Question: I'm trying to generate a KML file using XSLT, which would show all the bus routes from a city. Everything seems to work fine, except I don't see the routes lines, but when I click on a bus number, it'll show me the label associated to it. I am not sure why it does that. Here is a part of my generated file:
'''
<?xml version="1.0" encoding="utf-8"?><kml xmlns:gx="http://www.google.com/kml/ext/2.2" xmlns="http://www.opengis.net/kml/2.2">
<Style id="couleur-metrobus">
<LineStyle>
<color>8DC740</color>
<width>2</width>
<gx:physicalWidth>2</gx:physicalWidth>
</LineStyle>
<LabelStyle>
<color>000000</color>
</LabelStyle>
</Style>
<Placemark>
<name>800</name>
<description>metrobus</description>
<styleUrl>#couleur-metrobus</styleUrl>
<LineString>
<tessellate>1</tessellate>
<coordinates>-71.33077615,46.75183033,0.<PHONE>.33102882,46.75166296,0.<PHONE>.33121051,46.75156178,0.<PHONE>.<PHONE>,46.75150417,0.<PHONE>.33150566,46.75143369,0.<PHONE>.33162664,46.75138512,0.<PHONE>.33176994,46.<PHONE>,0.<PHONE>.33188982,46.75130584,0.<PHONE>.33200995,46.75128698,0.<PHONE>.33216289,46.75127417,0.<PHONE>.33234357,46.75127735,0.<PHONE>.33252189,46.75129765,0.<PHONE>.33265202,46.75133359,0.<PHONE>.33281652,46.75139087,0.<PHONE>.33296673,46.75145545,0.<PHONE>.33316196,46.75155389,0.<PHONE>.33335097,46.75167306,0.<PHONE>.33351895,46.<PHONE>,0.<PHONE>.33367549,46.<PHONE>,0.<PHONE>.33384179,46.75209592,0.<PHONE>.33394076,46.75223285,0.<PHONE>.33398829,46.75234406,0.<PHONE>.33401072,46.75244016,0.<PHONE>.33401992,46.75252736,0.<PHONE>.33400714,46.75263271,0.<PHONE>.<PHONE>,46.75275987,0.<PHONE>.33390861,46.75286374,0.<PHONE>.33378242,46.75299871,0.<PHONE>.33361323,46.75314658,0.<PHONE>.33309968,46.75354257,0.<PHONE>.33264796,46.75387423,0.<PHONE>.33244147,46.75398009,0.<PHONE>.33229916,46.75408908,0.<PHONE>.33212106,46.75425412,0.<PHONE>.33207973,46.<PHONE>,0.<PHONE>.33197066,46.75443244,0.<PHONE>.33192328,46.75450116,0.<PHONE>.33184251,46.<PHONE>,0.<PHONE>.33175218,46.75469583,0.<PHONE>.33166794,46.75475042,0.<PHONE>.33156263,46.75479707,0.<PHONE>.33140481,46.<PHONE>,0.<PHONE>.33128603,46.75485575,0.<PHONE>.33106492,46.75486276,0.<PHONE>.<PHONE>,46.75482867,0.<PHONE>.33053806,46.<PHONE>,0.<PHONE>.33040976,46.75481983,0.<PHONE>.33032473,46.75482315,0.<PHONE>.33023448,46.<PHONE>,0.<PHONE>.33018218,46.75483138,0.<PHONE>.32997312,46.75485629,0.<PHONE>.32973151,46.75489223,0.<PHONE>.32937692,46.75498656,0.<PHONE>.32933523,46.75499946,0.<PHONE>.32909447,46.75509117,0.<PHONE>.32885667,46.75520535,0.<PHONE>.<PHONE>,46.75529481,0.<PHONE>.32852054,46.75539401,0.<PHONE>.32835602,46.75550676,0.<PHONE>.32698996,46.75639739,0.<PHONE>.32684225,46.75649652,0.<PHONE>.32503538,46.75767011,0.<PHONE>.32472323,46.75788828,0.<PHONE>.32428422,46.75820092,0.<PHONE>.32404037,46.75834842,0.<PHONE>.32402352,46.75835934,0.<PHONE>.32402352,46.75835934,0.<PHONE>.32392242,46.75842574,0.<PHONE>.32381992,46.75848586,0.<PHONE>.32360332,46.75861786,0.<PHONE>.32278665,46.75914644,0.<PHONE>.32204263,46.<PHONE>,0.<PHONE>.32204263,46.<PHONE>,0.<PHONE>.32197524,46.75967766,0.<PHONE>.32158225,46.75991889,0.<PHONE>.32094736,46.76035168,0.<PHONE>.32080996,46.76044173,0.<PHONE>.32070103,46.76050999,0.<PHONE>.32059465,46.76057373,0.<PHONE>.32045459,46.<PHONE>,0.<PHONE>.31996329,46.76098129,0.<PHONE>.31886076,46.76165673,0.<PHONE>.31612794,46.<PHONE>,0.<PHONE>.31612794,46.<PHONE>,0.<PHONE>.31594117,46.76346519,0.<PHONE>.31424296,46.76458295,0.<PHONE>.31148316,46.76641624,0.<PHONE>.31139497,46.76647175,0.<PHONE>.31126647,46.76654643,0.<PHONE>.31018973,46.76729717,0.<PHONE>.31018973,46.76729717,0.<PHONE>.31014179,46.76733079,0.<PHONE>.30998733,46.76742095,0.<PHONE>.30986531,46.76749109,0.<PHONE>.30746269,46.76906356,0.<PHONE>.30746269,46.76906356,0.<PHONE>.30743677,46.76908084,0.<PHONE>.30735117,46.76913542,0.<PHONE>.30726558,46.<PHONE>,0.<PHONE>.30685609,46.76947628,0.<PHONE>.30671712,46.76955193,0.<PHONE>.30664055,46.76959745,0.<PHONE>.<PHONE>,46.<PHONE>,0.<PHONE>.30543606,46.77039493,0.<PHONE>.<PHONE>,46.77055699,0.<PHONE>.30503903,46.77063882,0.<PHONE>.30473933,46.77082446,0.<PHONE>.30278253,46.77210581,0.<PHONE>.30241401,46.<PHONE>,0.<PHONE>.30221049,46.77246968,0.<PHONE>.30201226,46.77261231,0.<PHONE>.30119895,46.77313081,0.<PHONE>.30119895,46.77313081,0.<PHONE>.30085002,46.77335366,0.<PHONE>.30075635,46.<PHONE>,0.<PHONE>.30016301,46.77382539,0.<PHONE>.29984045,46.77397338,0.<PHONE>.29969592,46.77402837,0.<PHONE>.29955251,46.77407076,0.<PHONE>.29945452,46.77408584,0.<PHONE>.<PHONE>,46.77408919,0.<PHONE>.29920694,46.77407947,0.<PHONE>.29890738,46.77401139,0.<PHONE>.29845339,46.77386072,0.<PHONE>.29769581,46.<PHONE>,0.<PHONE>.29644126,46.77247219,0.<PHONE>.29620971,46.77230916,0.<PHONE>.29620971,46.77230916,0.<PHONE>.29455184,46.77114125,0.<PHONE>.29408764,46.77082779,0.<PHONE>.29352559,46.77044844,0.<PHONE>.29338397,46.77034507,0.<PHONE>.29326745,46.77025681,0.<PHONE>.29324629,46.77024256,0.<PHONE>.29247386,46.76971352,0.<PHONE>.29247386,46.76971352,0.<PHONE>.29238789,46.76965474,0.<PHONE>.29171808,46.76915737,0.<PHONE>.29147311,46.76897014,0.<PHONE>.29119256,46.76876696,0.<PHONE>.29106823,46.76868145,0.<PHONE>.29080643,46.76850693,0.<PHONE>.29019518,46.76807303,0.<PHONE>.29019518,46.76807303,0.<PHONE>.28994645,46.76789661,0.<PHONE>.28945749,46.76749784,0.<PHONE>.28931601,46.76740256,0.<PHONE>.28888633,46.76711763,0.<PHONE>.28882681,46.76707666,0.<PHONE>.28868132,46.766976,0.<PHONE>.28823423,46.76720219,0.<PHONE>.28666709,46.76801636,0.<PHONE>.28634469,46.76817512,0.<PHONE>.28634469,46.76817512,0.<PHONE>.<PHONE>,46.76825631,0.<PHONE>.286099,46.76829646,0.<PHONE>.<PHONE>,46.76890461,0.<PHONE>.28413286,46.76931935,0.<PHONE>.28385335,46.76945711,0.<PHONE>.<PHONE>,46.76950177,0.<PHONE>.<PHONE>,46.76950177,0.<PHONE>.28364417,46.<PHONE>,0.<PHONE>.28256173,46.77013799,0.<PHONE>.28179088,46.77052471,0.<PHONE>.28136444,46.77073454,0.<PHONE>.28124098,46.77079926,0.<PHONE>.28070832,46.77108808,0.<PHONE>.28058222,46.77115102,0.<PHONE>.28058222,46.77115102,0.<PHONE>.28035213,46.77126684,0.<PHONE>.28026888,46.<PHONE>,0.<PHONE>.28018955,46.77134262,0.<PHONE>.27968255,46.77159618,0.<PHONE>.27904064,46.77193792,0.<PHONE>.27858685,46.77215962,0.<PHONE>.27846341,46.77222524,0.<PHONE>.27720131,46.77287436,0.<PHONE>.27720131,46.77287436,0.<PHONE>.27567793,46.77365839,0.<PHONE>.<PHONE>,46.77378881,0.<PHONE>.27527369,46.77386715,0.<PHONE>.27520352,46.77390451,0.<PHONE>.27012865,46.77651447,0.<PHONE>.27025729,46.77662786,0.<PHONE>.27029771,46.77670765,0.<PHONE>.27032188,46.77674977,0.<PHONE>.27036179,46.77679359,0.<PHONE>.27073037,46.77711138,0.<PHONE>.26999089,46.<PHONE>,0.<PHONE>.26988267,46.77763168,0.<PHONE>.26986036,46.77772,0.<PHONE>.26985695,46.77784867,0.<PHONE>.26987257,46.77793403,0.<PHONE>.26989989,46.77801302,0.<PHONE>.26993201,46.77806138,0.<PHONE>.26998902,46.77811048,0.<PHONE>.27006339,46.77818285,0.<PHONE>.27094353,46.77892543,0.<PHONE>.27102571,46.77899505,0.<PHONE>.27021217,46.77943326,0.<PHONE>.27021217,46.77943326,0.<PHONE>.27001984,46.77953711,0.<PHONE>.<PHONE>,46.77970869,0.<PHONE>.<PHONE>,46.77994119,0.<PHONE>.<PHONE>,46.78151354,0.<PHONE>.26625779,46.78159466,0.<PHONE>.26603528,46.78169601,0.<PHONE>.26597794,46.78171619,0.<PHONE>.<PHONE>,46.78177411,0.<PHONE>.26538854,46.<PHONE>,0.<PHONE>.26524454,46.78180836,0.<PHONE>.26495224,46.78179052,0.<PHONE>.26482675,46.78180755,0.<PHONE>.26467279,46.78184817,0.<PHONE>.26454252,46.78189672,0.<PHONE>.26441042,46.78200196,0.<PHONE>.26434983,46.78225516,0.<PHONE>.26425347,46.78257158,0.<PHONE>.26416414,46.78273771,0.<PHONE>.26405975,46.78285716,0.<PHONE>.26395109,46.78295235,0.<PHONE>.263799,46.78303344,0.<PHONE>.26363135,46.78312542,0.<PHONE>.26342192,46.78322578,0.<PHONE>.26279854,46.78350613,0.<PHONE>.26268532,46.78355726,0.<PHONE>.<PHONE>,46.78361569,0.<PHONE>.<PHONE>,46.78361569,0.<PHONE>.26160269,46.78405478,0.<PHONE>.26105741,46.78439487,0.<PHONE>.26009224,46.78495907,0.<PHONE>.25979229,46.78514279,0.<PHONE>.25864323,46.78585753,0.<PHONE>.25784466,46.78635043,0.<PHONE>.25728612,46.<PHONE>,0.<PHONE>.25660312,46.78710535,0.<PHONE>.25622798,46.78734713,0.<PHONE>.25573313,46.78764548,0.<PHONE>.25570584,46.78766096,0.<PHONE>.25570584,46.78766096,0.<PHONE>.25564866,46.78769282,0.<PHONE>.25345343,46.78909815,0.<PHONE>.25292079,46.78941203,0.<PHONE>.25222166,46.78981067,0.<PHONE>.25147567,46.79023121,0.<PHONE>.25068681,46.79067811,0.<PHONE>.24988749,46.79112777,0.<PHONE>.24910256,46.79157644,0.<PHONE>.24910256,46.79157644,0.<PHONE>.24901939,46.79162377,0.<PHONE>.24824996,46.79205793,0.<PHONE>.24746888,46.79250296,0.<PHONE>.24702579,46.79276225,0.<PHONE>.24638369,46.<PHONE>,0.<PHONE>.24572875,46.79350392,0.<PHONE>.24469824,46.79410259,0.<PHONE>.24398834,46.79448866,0.<PHONE>.24329398,46.79486292,0.<PHONE>.24329398,46.79486292,0.<PHONE>.24309374,46.79497128,0.<PHONE>.24213288,46.79549481,0.<PHONE>.24176098,46.79569514,0.<PHONE>.24148924,46.79584355,0.<PHONE>.24141643,46.<PHONE>,0.<PHONE>.24082999,46.79620138,0.<PHONE>.24006023,46.79662109,0.<PHONE>.23942311,46.79696977,0.<PHONE>.23942311,46.79696977,0.<PHONE>.23931258,46.79702986,0.<PHONE>.23809842,46.79771603,0.<PHONE>.23757842,46.79800907,0.<PHONE>.23709494,46.79829107,0.<PHONE>.23698969,46.79835473,0.<PHONE>.23607061,46.79887614,0.<PHONE>.23526075,46.79933926,0.<PHONE>.23432737,46.79987154,0.<PHONE>.23432737,46.79987154,0.<PHONE>.23418178,46.79995524,0.<PHONE>.23307161,46.80059121,0.<PHONE>.23218894,46.80109796,0.<PHONE>.23132312,46.<PHONE>,0.<PHONE>.23072617,46.80191789,0.<PHONE>.22990732,46.80240082,0.<PHONE>.22990732,46.80240082,0.<PHONE>.22973705,46.80250087,0.<PHONE>.22844223,46.80324772,0.<PHONE>.22833023,46.80329792,0.<PHONE>.22789859,46.80354447,0.<PHONE>.22664944,46.80428111,0.<PHONE>.22639333,46.80442938,0.<PHONE>.22639333,46.80442938,0.<PHONE>.22550149,46.80494603,0.<PHONE>.22325654,46.80617386,0.<PHONE>.<PHONE>,46.80619463,0.<PHONE>.22304861,46.80620306,0.<PHONE>.22209923,46.80673265,0.<PHONE>.22136521,46.80720149,0.<PHONE>.22136521,46.80720149,0.<PHONE>.22126387,46.807266,0.<PHONE>.22046268,46.80771007,0.<PHONE>.219732,46.80803764,0.<PHONE>.21942856,46.<PHONE>,0.<PHONE>.21891767,46.80838282,0.<PHONE>.21847325,46.80856194,0.<PHONE>.<PHONE>,46.80876564,0.<PHONE>.21727182,46.80906248,0.<PHONE>.21727182,46.80906248,0.<PHONE>.21675581,46.80927803,0.<PHONE>.<PHONE>,46.80937944,0.<PHONE>.21508781,46.80997129,0.<PHONE>.21482496,46.81001072,0.<PHONE>.21398562,46.81035152,0.<PHONE>.21374577,46.81044568,0.<PHONE>.21391294,46.81060208,0.<PHONE>.21436618,46.81098789,0.<PHONE>.21513265,46.81167403,0.<PHONE>.21551229,46.81204141,0.<PHONE>.21581876,46.81232558,0.<PHONE>.21581876,46.81232558,0.<PHONE>.21592091,46.<PHONE>,0.<PHONE>.21631128,46.81280561,0.<PHONE>.21666422,46.81313536,0.<PHONE>.21675924,46.81308709,0.<PHONE>.<PHONE>,46.81303795,0.<PHONE>.21692277,46.81296821,0.<PHONE>.21704099,46.812891,0.<PHONE>.21724547,46.81279706,0.<PHONE>.21739951,46.81275291,0.<PHONE>.<PHONE>,46.81272599,0.<PHONE>.21762058,46.81272363,0.<PHONE>.21812919,46.81273754,0.<PHONE>.21828262,46.81274557,0.<PHONE>.21994918,46.812727,0.<PHONE>.21994918,46.812727,0.<PHONE>.22009461,46.81272519,0.<PHONE>.22027539,46.81272135,0.<PHONE>.22061067,46.81270755,0.<PHONE>.22076766,46.81268857,0.<PHONE>.22101833,46.81261951,0.<PHONE>.22202875,46.81233425,0.<PHONE>.22222202,46.81228445,0.<PHONE>.22280191,46.81214135,0.<PHONE>.22301066,46.81217152,0.<PHONE>.22313525,46.81227689,0.<PHONE>.22330049,46.81248186,0.<PHONE>.22354417,46.81277181,0.<PHONE>.22367087,46.81293654,0.<PHONE>.22367087,46.81293654,0.<PHONE>.22384159,46.81315947,0.<PHONE>.22420536,46.81360879,0.<PHONE>.22411078,46.81359139,0.<PHONE>.22403893,46.81360804,0.<PHONE>.22398028,46.<PHONE>,0.<PHONE>.22388947,46.81369985,0.<PHONE>.22310929,46.81395758,0.<PHONE>.22141956,46.81449993,0.<PHONE>.22099291,46.81463937,0.<PHONE>.22099291,46.81463937,0.<PHONE>.<PHONE>,46.<PHONE>,0.<PHONE>.<PHONE>,46.81483379,0.<PHONE>.21966459,46.81506696,0.<PHONE>.21896643,46.81528636,0.<PHONE>.21881076,46.81530713,0.<PHONE>.21867119,46.81535569,0.<PHONE>.<PHONE>,46.81541478,0.<PHONE>.21826713,46.81551926,0.<PHONE>.21803761,46.81560347,0.<PHONE>.21794632,46.81563643,0.<PHONE>.21794632,46.81563643,0.<PHONE>.21777024,46.81569871,0.<PHONE>.21720451,46.81592536,0.<PHONE>.21676339,46.81606217,0.<PHONE>.<PHONE>,46.81614983,0.<PHONE>.21629678,46.81625312,0.<PHONE>.21601365,46.81634665,0.<PHONE>.21551882,46.81648559,0.<PHONE>.<PHONE>,46.81652244,0.<PHONE>.21535945,46.81662243,0.<PHONE>.21537832,46.<PHONE>,0.<PHONE>.21547235,46.81683494,0.<PHONE>.21555174,46.81708994,0.<PHONE>.21556233,46.<PHONE>,0.<PHONE>.21556233,46.<PHONE>,0.<PHONE>.21556408,46.81732917,0.<PHONE>.21554992,46.81744711,0.<PHONE>.21552506,46.81754893,0.<PHONE>.21530376,46.81874773,0.<PHONE>.21516465,46.81932617,0.<PHONE>.21512335,46.81957203,0.<PHONE>.21513844,46.81972127,0.<PHONE>.21537301,46.82041163,0.<PHONE>.<PHONE>,46.82055056,0.<PHONE>.21550427,46.82062492,0.<PHONE>.21573536,46.82075573,0.<PHONE>.21587392,46.82092579,0.<PHONE>.21681675,46.82195088,0.<PHONE>.21725443,46.82243844,0.<PHONE>.21725443,46.82243844,0.<PHONE>.21732227,46.82251358,0.<PHONE>.21732756,46.82251715,0.<PHONE>.21735094,46.82259977,0.<PHONE>.21760899,46.82278618,0.<PHONE>.21811759,46.82308706,0.<PHONE>.21830769,46.82319023,0.<PHONE>.21839754,46.82324454,0.<PHONE>.21851546,46.82334006,0.<PHONE>.21885301,46.82358984,0.<PHONE>.<PHONE>,46.82398002,0.<PHONE>.21966583,46.82429365,0.<PHONE>.21989447,46.82453422,0.<PHONE>.22025008,46.82485945,0.<PHONE>.22030279,46.82488071,0.<PHONE>.22030279,46.82488071,0.<PHONE>.22041745,46.82492767,0.<PHONE>.22068447,46.82519498,0.<PHONE>.22147502,46.82589621,0.<PHONE>.22313172,46.82735936,0.<PHONE>.22358651,46.82774783,0.<PHONE>.22402957,46.82813997,0.<PHONE>.22508116,46.82904375,0.<PHONE>.22508116,46.82904375,0.<PHONE>.<PHONE>,46.82929023,0.<PHONE>.22549111,46.82931194,0.<PHONE>.22536042,46.82953588,0.<PHONE>.22501844,46.83042329,0.<PHONE>.22498949,46.<PHONE>,0.<PHONE>.22467174,46.83144837,0.<PHONE>.22437805,46.83222392,0.<PHONE>.22434511,46.<PHONE>,0.<PHONE>.22434511,46.<PHONE>,0.<PHONE>.22411336,46.83291472,0.<PHONE>.22393529,46.83332068,0.<PHONE>.22380618,46.83337098,0.<PHONE>.<PHONE>,46.83362913,0.<PHONE>.<PHONE>,46.83379133,0.<PHONE>.22341118,46.83441346,0.<PHONE>.<PHONE>,46.83457125,0.<PHONE>.22315477,46.83513748,0.<PHONE>.22305958,46.83537019,0.<PHONE>.22312371,46.83546065,0.<PHONE>.22304635,46.83565456,0.<PHONE>.22278383,46.83621669,0.<PHONE>.22278383,46.83621669,0.<PHONE>.22275579,46.83627625,0.<PHONE>.<PHONE>,46.83692861,0.<PHONE>.22214699,46.83760795,0.<PHONE>.22186437,46.83823678,0.<PHONE>.22158331,46.83878643,0.<PHONE>.22133478,46.83931878,0.<PHONE>.22133478,46.83931878,0.<PHONE>.22129274,46.83940991,0.<PHONE>.<PHONE>,46.84006313,0.<PHONE>.22095902,46.84014072,0.<PHONE>.22088372,46.84029413,0.<PHONE>.22069133,46.84071098,0.<PHONE>.22066565,46.84075162,0.<PHONE>.<PHONE>,46.84085267,0.<PHONE>.22055047,46.84096196,0.<PHONE>.22049971,46.84108823,0.<PHONE>.22032147,46.84148519,0.<PHONE>.22018087,46.84175597,0.<PHONE>.22010455,46.84193188,0.<PHONE>.22010074,46.<PHONE>,0.<PHONE>.22010074,46.<PHONE>,0.<PHONE>.22005867,46.84203023,0.<PHONE>.21967926,46.84277841,0.<PHONE>.219533,46.84301863,0.<PHONE>.21930216,46.84340513,0.<PHONE>.21875928,46.84428478,0.<PHONE>.21847714,46.<PHONE>,0.<PHONE>.21825849,46.84487989,0.<PHONE>.217984,46.<PHONE>,0.<PHONE>.21781832,46.84530278,0.<PHONE>.21767431,46.84541793,0.<PHONE>.<PHONE>,46.<PHONE>,0.<PHONE>.21639344,46.<PHONE>,0.<PHONE>.21601502,46.84655287,0.<PHONE>.21591116,46.84663089,0.<PHONE>.21618652,46.84682888,0.<PHONE>.21618652,46.84682888,0.<PHONE>.21659823,46.84712409,0.<PHONE>.21697397,46.84737543,0.<PHONE>.21703398,46.84745152,0.<PHONE>.21712704,46.<PHONE>,0.<PHONE>.21725144,46.84763279,0.<PHONE>.21732809,46.84767819,0.<PHONE>.<PHONE>,46.84756827,0.<PHONE>.<PHONE>,46.84736841,0.<PHONE>.21639344,46.<PHONE>,0.<PHONE>.21558181,46.84572522,0.<PHONE>.21463788,46.84632757,0.<PHONE>.21420752,46.84660285,0.<PHONE>.21291488,46.84741158,0.<PHONE>.21208666,46.84794392,0.<PHONE>.21148464,46.84832911,0.<PHONE>.21122393,46.<PHONE>,0.<PHONE>.21082725,46.84918965,0.<PHONE>.<PHONE>,46.84969036,0.<PHONE>.<PHONE>,46.84969036,0.<PHONE>.21040078,46.84976266,0.<PHONE>.21021099,46.84998785,0.<PHONE>.20990893,46.85015166,0.<PHONE>.20919826,46.85045474,0.<PHONE>.20755128,46.85115495,0.<PHONE>.20669051,46.85151383,0.<PHONE>.20593298,46.85184597,0.<PHONE>.20544125,46.85204782,0.<PHONE>.20544125,46.85204782,0.<PHONE>.20515039,46.85216746,0.<PHONE>.<PHONE>,46.85249432,0.<PHONE>.20396785,46.85269203,0.<PHONE>.20324581,46.85303293,0.<PHONE>.<PHONE>,46.<PHONE>,0.<PHONE>.20154939,46.85367489,0.<PHONE>.<PHONE>,46.<PHONE>,0.<PHONE>.20090229,46.85393165,0.<PHONE>.20090099,46.85393255,0.<PHONE>.20090099,46.85393255,0.<PHONE>.20079814,46.85399076,0.<PHONE>.<PHONE>,46.85411713,0.<PHONE>.20016213,46.85439499,0.<PHONE>.<PHONE>,46.85461914,0.<PHONE>.<PHONE>,46.85469014,0.<PHONE>.<PHONE>,46.85478954,0.<PHONE>.<PHONE>,46.85489331,0.<PHONE>.<PHONE>,46.85496168,0.<PHONE>.<PHONE>,46.85511916,0.<PHONE>.<PHONE>,46.85524689,0.<PHONE>.<PHONE>,46.85543107,0.<PHONE>.<PHONE>,46.85560111,0.<PHONE>.<PHONE>,46.85588486,0.<PHONE>.<PHONE>,46.85610121,0.<PHONE>.<PHONE>,46.85635129,0.<PHONE>.<PHONE>,46.85657073,0.<PHONE>.<PHONE>,46.85681356,0.<PHONE>.<PHONE>,46.85702632,0.<PHONE>.<PHONE>,46.85702632,0.<PHONE>.<PHONE>,46.85706706,0.<PHONE>.<PHONE>,46.85769736,0.<PHONE>.<PHONE>,46.85807608,0.<PHONE>.<PHONE>,46.85841068,0.<PHONE>.<PHONE>,46.85872552,0.<PHONE>.<PHONE>,46.85881463,0.<PHONE>.<PHONE>,46.85899485,0.<PHONE>.<PHONE>,46.<PHONE>,0.<PHONE>.<PHONE>,46.85939325,0.<PHONE>.<PHONE>,46.85947563,0.<PHONE>.<PHONE>,46.85954409,0.<PHONE>.<PHONE>,46.85954409,0.<PHONE>.<PHONE>,46.85972935,0.<PHONE>.<PHONE>,46.85983708,0.<PHONE>.<PHONE>,46.86010855,0.<PHONE>.<PHONE>,46.86019782,0.<PHONE>.<PHONE>,46.86048711,0.<PHONE>.<PHONE>,46.86048711,0.<PHONE>.<PHONE>,46.<PHONE>,0.<PHONE>.<PHONE>,46.86118678,0.<PHONE>.<PHONE>,46.86172071,0.<PHONE>.<PHONE>,46.86198952,0.<PHONE>.<PHONE>,46.86236805,0.<PHONE>.<PHONE>,46.86261169,0.<PHONE>.<PHONE>,46.86261169,0.<PHONE>.<PHONE>,46.86263072,0.<PHONE>.<PHONE>,46.86318064,0.<PHONE>.<PHONE>,46.86391675,0.<PHONE>.<PHONE>,46.86458135,0.<PHONE>.<PHONE>,46.86474423,0.<PHONE>.<PHONE>,46.86503466,0.<PHONE>.<PHONE>,46.86537868,0.<PHONE>.<PHONE>,46.86577644,0.<PHONE>.<PHONE>,46.86625623,0.<PHONE>.<PHONE>,46.86625623,0.<PHONE>.<PHONE>,46.86642913,0.<PHONE>.<PHONE>,46.86671293,0.<PHONE>.<PHONE>,46.86690106,0.<PHONE>.<PHONE>,46.86705789,0.<PHONE>.<PHONE>,46.86717701,0.<PHONE>.<PHONE>,46.86740776,0.<PHONE>.<PHONE>,46.86750333,0.<PHONE>.<PHONE>,46.86805671,0.<PHONE>.<PHONE>,46.86818843,0.<PHONE>.<PHONE>,46.86830282,0.<PHONE>.<PHONE>,46.86830282,0.<PHONE>.<PHONE>,46.86831189,0.<PHONE>.<PHONE>,46.86851518,0.<PHONE>.<PHONE>,46.86864843,0.<PHONE>.<PHONE>,46.86874803,0.<PHONE>.<PHONE>,46.86894709,0.<PHONE>.<PHONE>,46.86915787,0.<PHONE>.<PHONE>,46.86931078,0.<PHONE>.<PHONE>,46.86941221,0.<PHONE>.<PHONE>,46.86957711,0.<PHONE>.<PHONE>,46.86982372,0.<PHONE>.<PHONE>,46.87013243,0.<PHONE>.<PHONE>,46.87032713,0.<PHONE>.<PHONE>,46.87044958,0.<PHONE>.<PHONE>,46.87068625,0.<PHONE>.<PHONE>,46.87084873,0.<PHONE>.<PHONE>,46.87092685,0.<PHONE>.<PHONE>,46.87102064,0.<PHONE>.<PHONE>,46.87111437,0.<PHONE>.<PHONE>,46.87120732,0.<PHONE>.<PHONE>,46.87127033,0.<PHONE>.<PHONE>,46.87134312,0.<PHONE>.<PHONE>,46.87134312,0.<PHONE>.<PHONE>,46.87144594,0.<PHONE>.<PHONE>,46.87160905,0.<PHONE>.<PHONE>,46.87194719,0.<PHONE>.<PHONE>,46.87211214,0.<PHONE>.<PHONE>,46.87228371,0.<PHONE>.<PHONE>,46.87231094,0.<PHONE>.<PHONE>,46.87231094,0.<PHONE>.<PHONE>,46.87250609,0.<PHONE>.<PHONE>,46.87280552,0.<PHONE>.<PHONE>,46.87304257,0.<PHONE>.<PHONE>,46.87324954,0.<PHONE>.<PHONE>,46.87344658,0.<PHONE>.<PHONE>,46.87358327,0.<PHONE>.<PHONE>,46.87385505,0.<PHONE>.<PHONE>,46.87400174,0.<PHONE>.<PHONE>,46.87445245,0.<PHONE>.<PHONE>,46.87460824,0.<PHONE>.<PHONE>,46.87470897,0.<PHONE>.<PHONE>,46.87477792,0.<PHONE>.<PHONE>,46.87477792,0.<PHONE>.<PHONE>,46.87480333,0.<PHONE>.<PHONE>,46.87488334,0.<PHONE>.<PHONE>,46.87497974,0.<PHONE>.<PHONE>,46.87580002,0.<PHONE>.<PHONE>,46.87603146,0.<PHONE>.<PHONE>,46.87619018,0.<PHONE>.<PHONE>,46.87653895,0.<PHONE>.<PHONE>,46.87674812,0.<PHONE>.<PHONE>,46.87705728,0.<PHONE>.<PHONE>,46.87709442,0.<PHONE>.<PHONE>,46.87709442,0.<PHONE>.<PHONE>,46.87719133,0.<PHONE>.<PHONE>,46.87737478,0.<PHONE>.<PHONE>,46.87788443,0.<PHONE>.<PHONE>,46.87798207,0.<PHONE>.<PHONE>,46.<PHONE>,0.<PHONE>.<PHONE>,46.87873371,0.<PHONE>.<PHONE>,46.87889856,0.<PHONE>.<PHONE>,46.87900553,0.<PHONE>.<PHONE>,46.87927509,0.<PHONE>.<PHONE>,46.87965844,0.<PHONE>.<PHONE>,46.87988206,0.<PHONE>.<PHONE>,46.88010456,0.<PHONE>.<PHONE>,46.<PHONE>,0.<PHONE>.<PHONE>,46.88053886,0.<PHONE>.<PHONE>,46.88063679,0.<PHONE>.<PHONE>,46.88082062,0.<PHONE>.<PHONE>,46.<PHONE>,0.<PHONE>.<PHONE>,46.88110123,0.<PHONE>.<PHONE>,46.88115658,0.<PHONE>.<PHONE>,46.88115658,0.<PHONE>.<PHONE>,46.88123824,0.<PHONE>.<PHONE>,46.<PHONE>,0.<PHONE>.<PHONE>,46.88171358,0.<PHONE>.<PHONE>,46.88189218,0.<PHONE>.<PHONE>,46.88211518,0.<PHONE>.<PHONE>,46.88223465,0.<PHONE>.<PHONE>,46.88247715,0.<PHONE>.<PHONE>,46.<PHONE>,0.<PHONE>.<PHONE>,46.88270462,0.<PHONE>.<PHONE>,46.88279905,0.<PHONE>.<PHONE>,46.88286815,0.<PHONE>.<PHONE>,46.88301666,0.<PHONE>.<PHONE>,46.88315771,0.<PHONE>.<PHONE>,46.88323499,0.<PHONE>.<PHONE>,46.88332489,0.<PHONE>.<PHONE>,46.88343102,0.<PHONE>.<PHONE>,46.88352436,0.<PHONE>.<PHONE>,46.88356435,0.<PHONE>.<PHONE>,46.88368562,0.<PHONE>.<PHONE>,46.88404438,0.<PHONE>.<PHONE>,46.88415928,0.<PHONE>.<PHONE>,46.88420764,0.<PHONE>.<PHONE>,46.88434371,0.<PHONE>.<PHONE>,46.88434371,0.<PHONE>.<PHONE>,46.88436251,0.<PHONE>.<PHONE>,46.88462257,0.<PHONE>.<PHONE>,46.88476619,0.<PHONE>.<PHONE>,46.88491706,0.<PHONE>.<PHONE>,46.88511566,0.<PHONE>.159136,46.88544374,0.<PHONE>.<PHONE>,46.88630313,0.<PHONE>.<PHONE>,46.88868241,0.<PHONE>.<PHONE>,46.88868241,0.<PHONE>.<PHONE>,46.<PHONE>,0.<PHONE>.<PHONE>,46.88883729,0.<PHONE>.<PHONE>,46.88886106,0.<PHONE>.<PHONE>,46.88892587,0.<PHONE>.<PHONE>,46.88899977,0.<PHONE>.<PHONE>,46.88906011,0.<PHONE>.<PHONE>,46.88906011,0.<PHONE>.<PHONE>,46.88907372,0.<PHONE>.<PHONE>,46.88914051,0.<PHONE>.<PHONE>,46.88921237,0.<PHONE>.<PHONE>,46.88924587,0.<PHONE>.<PHONE>,46.88925276,0.<PHONE>.<PHONE>,46.88925069,0.<PHONE>.<PHONE>,46.889243,0.<PHONE>.<PHONE>,46.88920024,0.<PHONE>.<PHONE>,46.<PHONE>,0.<PHONE>.<PHONE>,46.88905324,0.<PHONE>.<PHONE>,46.88920321,0.<PHONE>.<PHONE>,46.889356,0.<PHONE>.<PHONE>,46.88947092,0.<PHONE>.<PHONE>,46.<PHONE>,0.<PHONE>.<PHONE>,46.88963651,0.<PHONE>.<PHONE>,46.88997907,0.<PHONE>.<PHONE>,46.89033149,0.<PHONE>.<PHONE>,46.89068414,0.<PHONE>.<PHONE>,46.89099858,0.<PHONE>.<PHONE>,46.89109921,0.<PHONE>.<PHONE>,46.89119242,0.<PHONE>.<PHONE>,46.89135684,0.<PHONE>.<PHONE>,46.89141372,0.<PHONE> </coordinates>
</LineString>
</Placemark>
'''
Anyone has an idea of why I can't see my routes?
Here's an output example from Google Earth:

Thanks in advance.
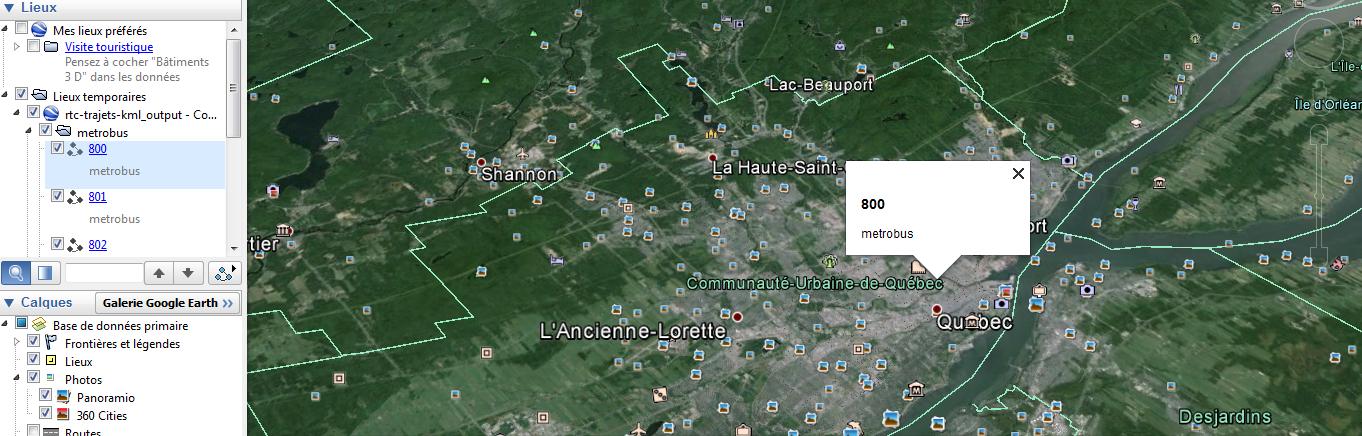
Answer: The problem was my LineStyle colors. They were HTML hexadecimal colors (RRGGBB). So I guess it didn't recognized the color, so it just didn't show any. To solve this, I converted them to KML colors (AABBGGRR), in which AA represents the alpha code, which is optional for HTML colors.